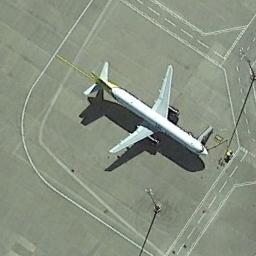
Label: airplane